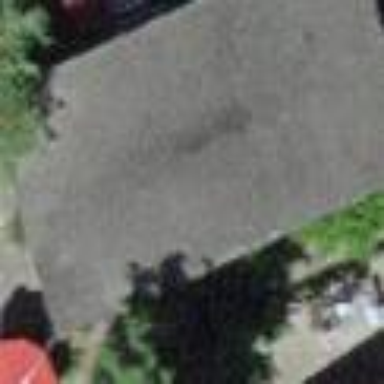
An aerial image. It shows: Flat-roofed building.